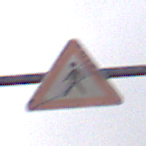
Verkehrszeichen: FussgaengerRechts
Umgebung: Outdoor, Urban
Tageszeit: MorningAfternoon
Wetter: PartlyCloudy
Licht: Natural
Jahreszeit: NotSpecified
Kontrast: LowContrast